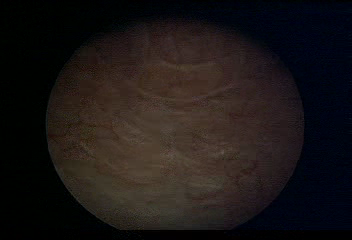
Modality: WLC
Class: Normal mucosa
Bladder cancer association: No